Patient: sex F, age 63
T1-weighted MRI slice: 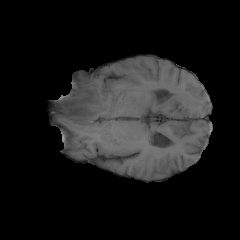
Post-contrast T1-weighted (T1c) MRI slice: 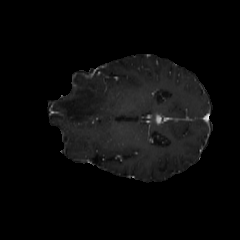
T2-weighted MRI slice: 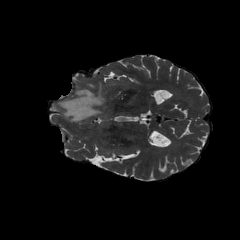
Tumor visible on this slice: yes
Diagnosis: Glioblastoma, IDH-wildtype
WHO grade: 4